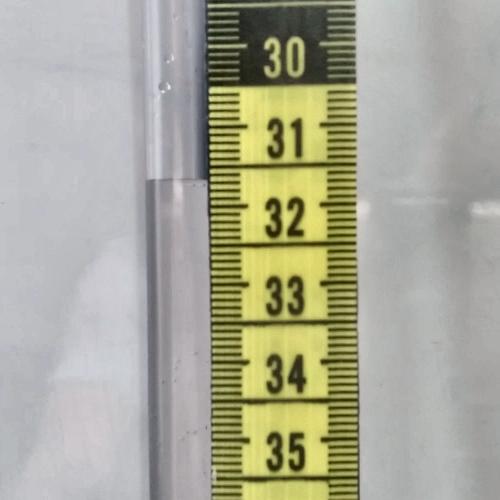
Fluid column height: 31.7 cm